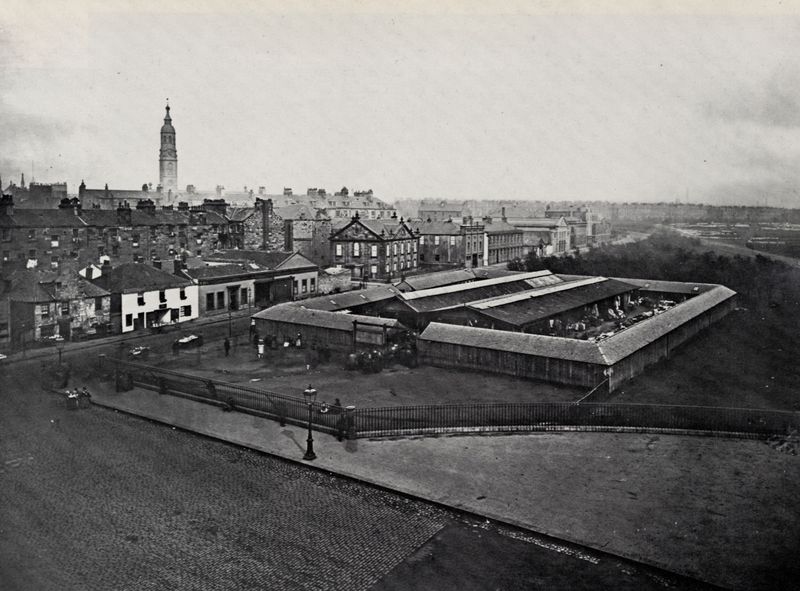
Titel: Clothesmarket, am Fuß des Saltmarket
Künstler: Thomas Annan
Institution: unbekannt
Schlagwörter: dunkel, himmel, weiß, wolken, bäume, fluss, kirchturm, landschaft, menschen, stadt, fenster, grau, hell, laterne, laternen, schwarz, strasse, blick, dach, gebäude, haus, park, tiere, weg, wiese, wolke, zaun, alt, barock, bild, feld, horizont, häuser, weite, kirche, personen, kontrast, pferde, turm, garten, ecke, ort, perspektive, pflaster, leer, dorf, dächer, giebel, schornsteine, dunst, nebel, tag, hof, latten, zäune, markt, platz, industrie, skyline, halle, foto, fotografie, luftaufnahme, ortschaft, photographie, schlote, stadtansicht, innenhof, bürgersteig, münchen, kreuzung, schwarz-weiss, kopfsteinpflaster, photo, stall, ciel, ville, maisons, hallen, markthallen, markthalle, luftbild, église, arbres, draufsich, pflasterung, schärfe, hif, halbpanorama, schäune, rue, immeubles, îlot, vogelsperspektive